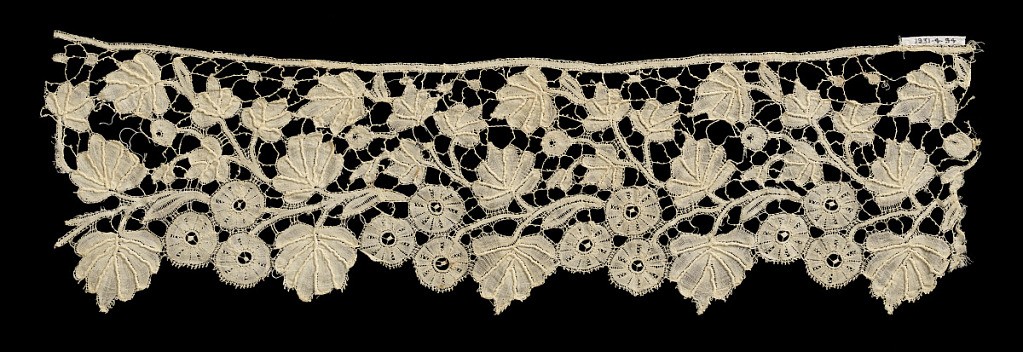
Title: Border
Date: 19th century
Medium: linen Technique: Brussels-style bobbin lace
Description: Design of scrolling vine at lower border with some branches curving up to top edge. Leaves solid white blossoms have some openwork. Known as "Point Duchesse."